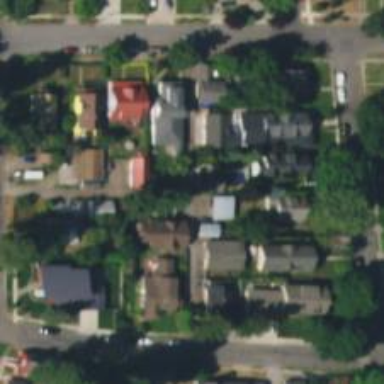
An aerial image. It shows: Alley classified as service road.